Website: bh-photo
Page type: customer-info-address
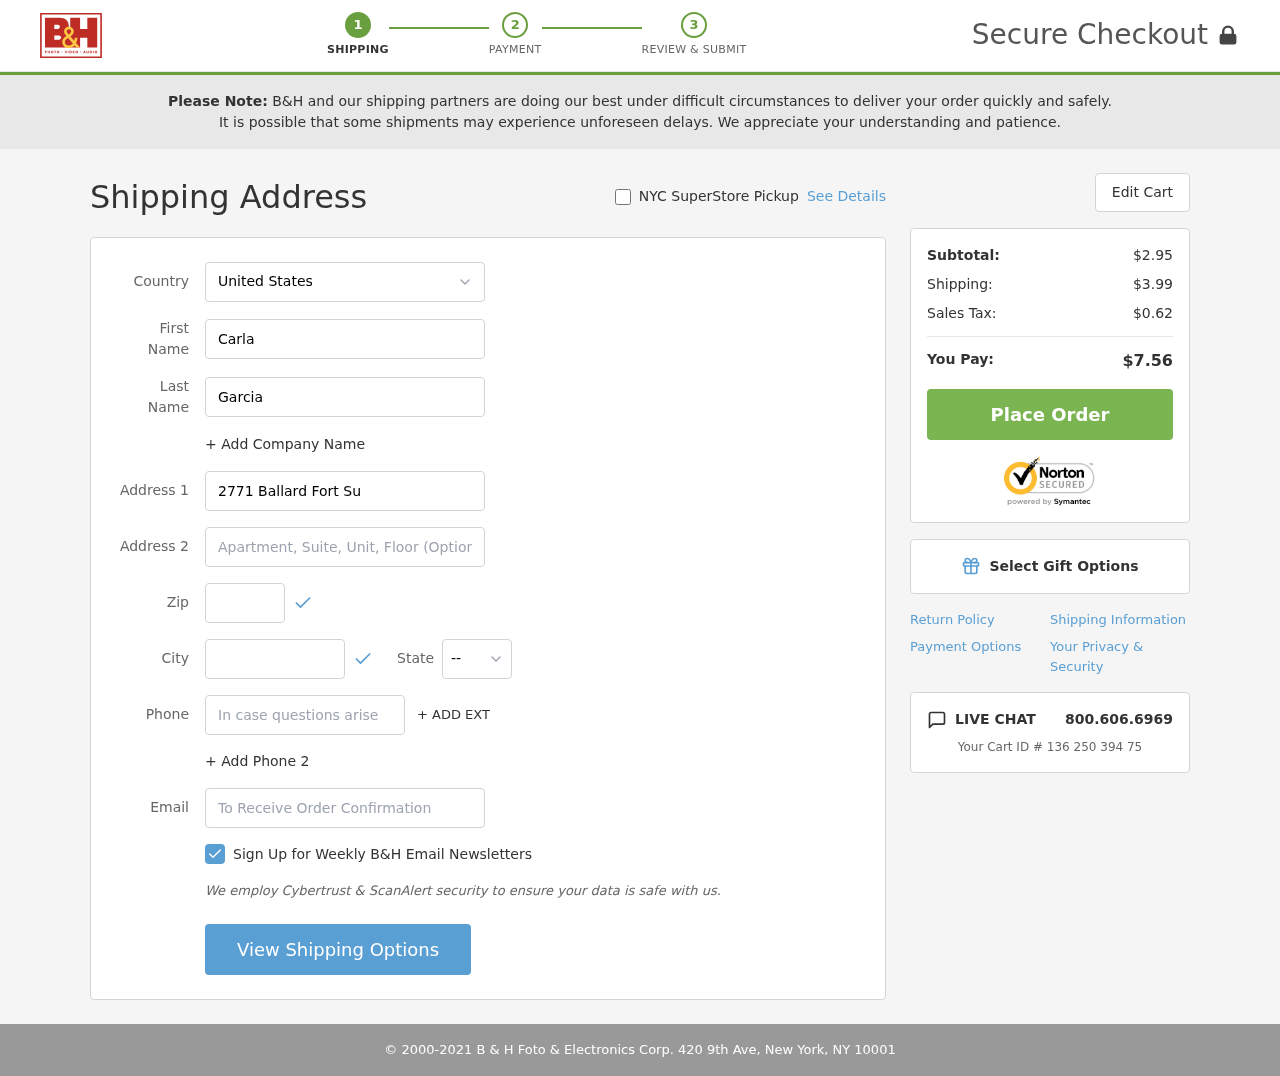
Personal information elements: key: PII_CITY
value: Michaelborough
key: PII_COUNTRY
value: United States
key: PII_EMAIL
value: carla_garcia@hotmail.com
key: PII_FIRSTNAME
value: Carla
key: PII_LASTNAME
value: Garcia
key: PII_PHONE
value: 2935568115
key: PII_POSTCODE
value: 29726
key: PII_STATE_ABBR
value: CA
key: PII_STREET
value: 2771 Ballard Fort Suite 818
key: PII_STREET2
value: Suite 880
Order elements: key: ORDER_SUBTOTAL
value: $2.95
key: ORDER_SHIPPING_COST
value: $3.99
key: ORDER_TAX
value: $0.62
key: ORDER_TOTAL
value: $7.56
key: ORDER_ID
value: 136 250 394 75